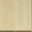
Piece: xx